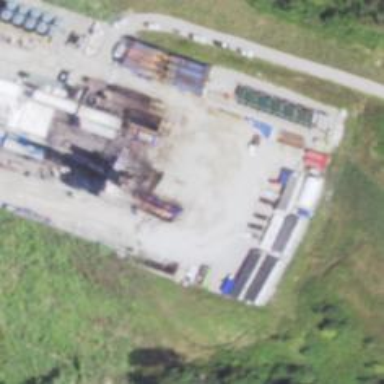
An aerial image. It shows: Petroleum well.